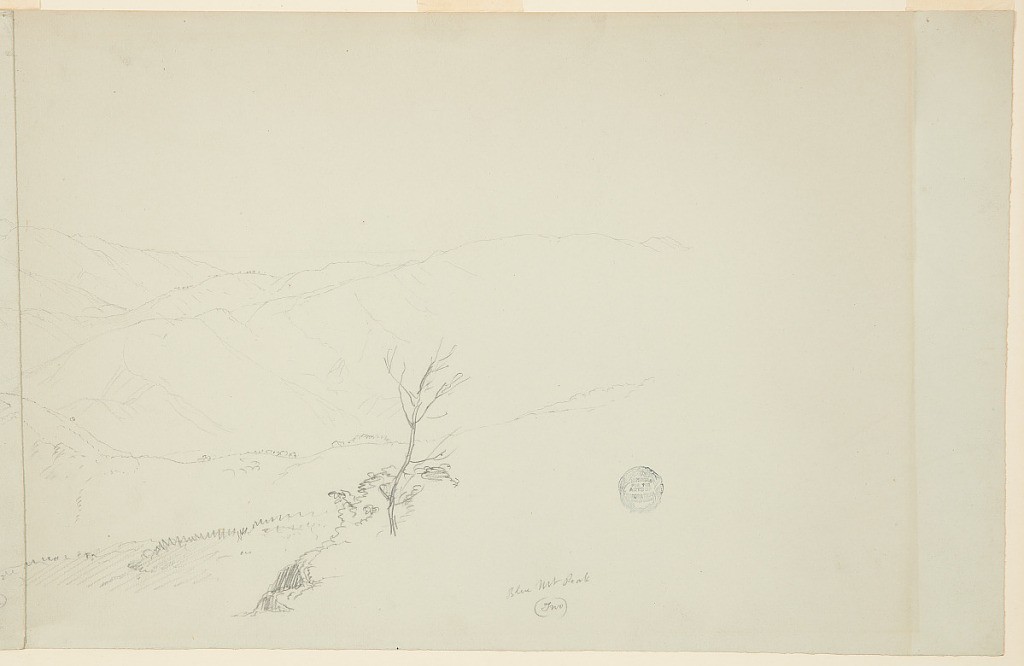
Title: Blue Mountain Peak, from Bloxburgh, Jamaica, Part Two
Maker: Frederic Edwin Church, American, 1826–1900
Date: August 1865
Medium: Graphite and white gouache on light green wove paper
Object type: Drawing
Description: Landscape sketch showing the second part of a panoramic view of Blue Mountain Peak from Bloxburgh, Jamaica. In the foreground at center, a nearby, leafless tree stands beside other ground vegetation. Just beyond it, a rolling ridge extends out of frame at left, while another rugged ridge is visible in the middle distance, strewn with furrows. In the background at left, overlapping ridges are visible in front of a view of the ocean.